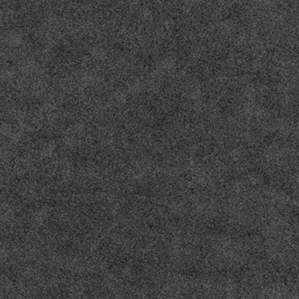
Label: frost